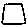
Label: square